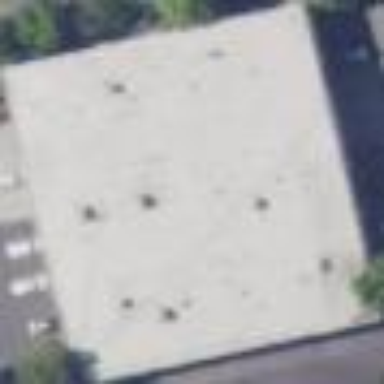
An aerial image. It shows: Warehouse.